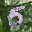
Label: 5